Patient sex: M
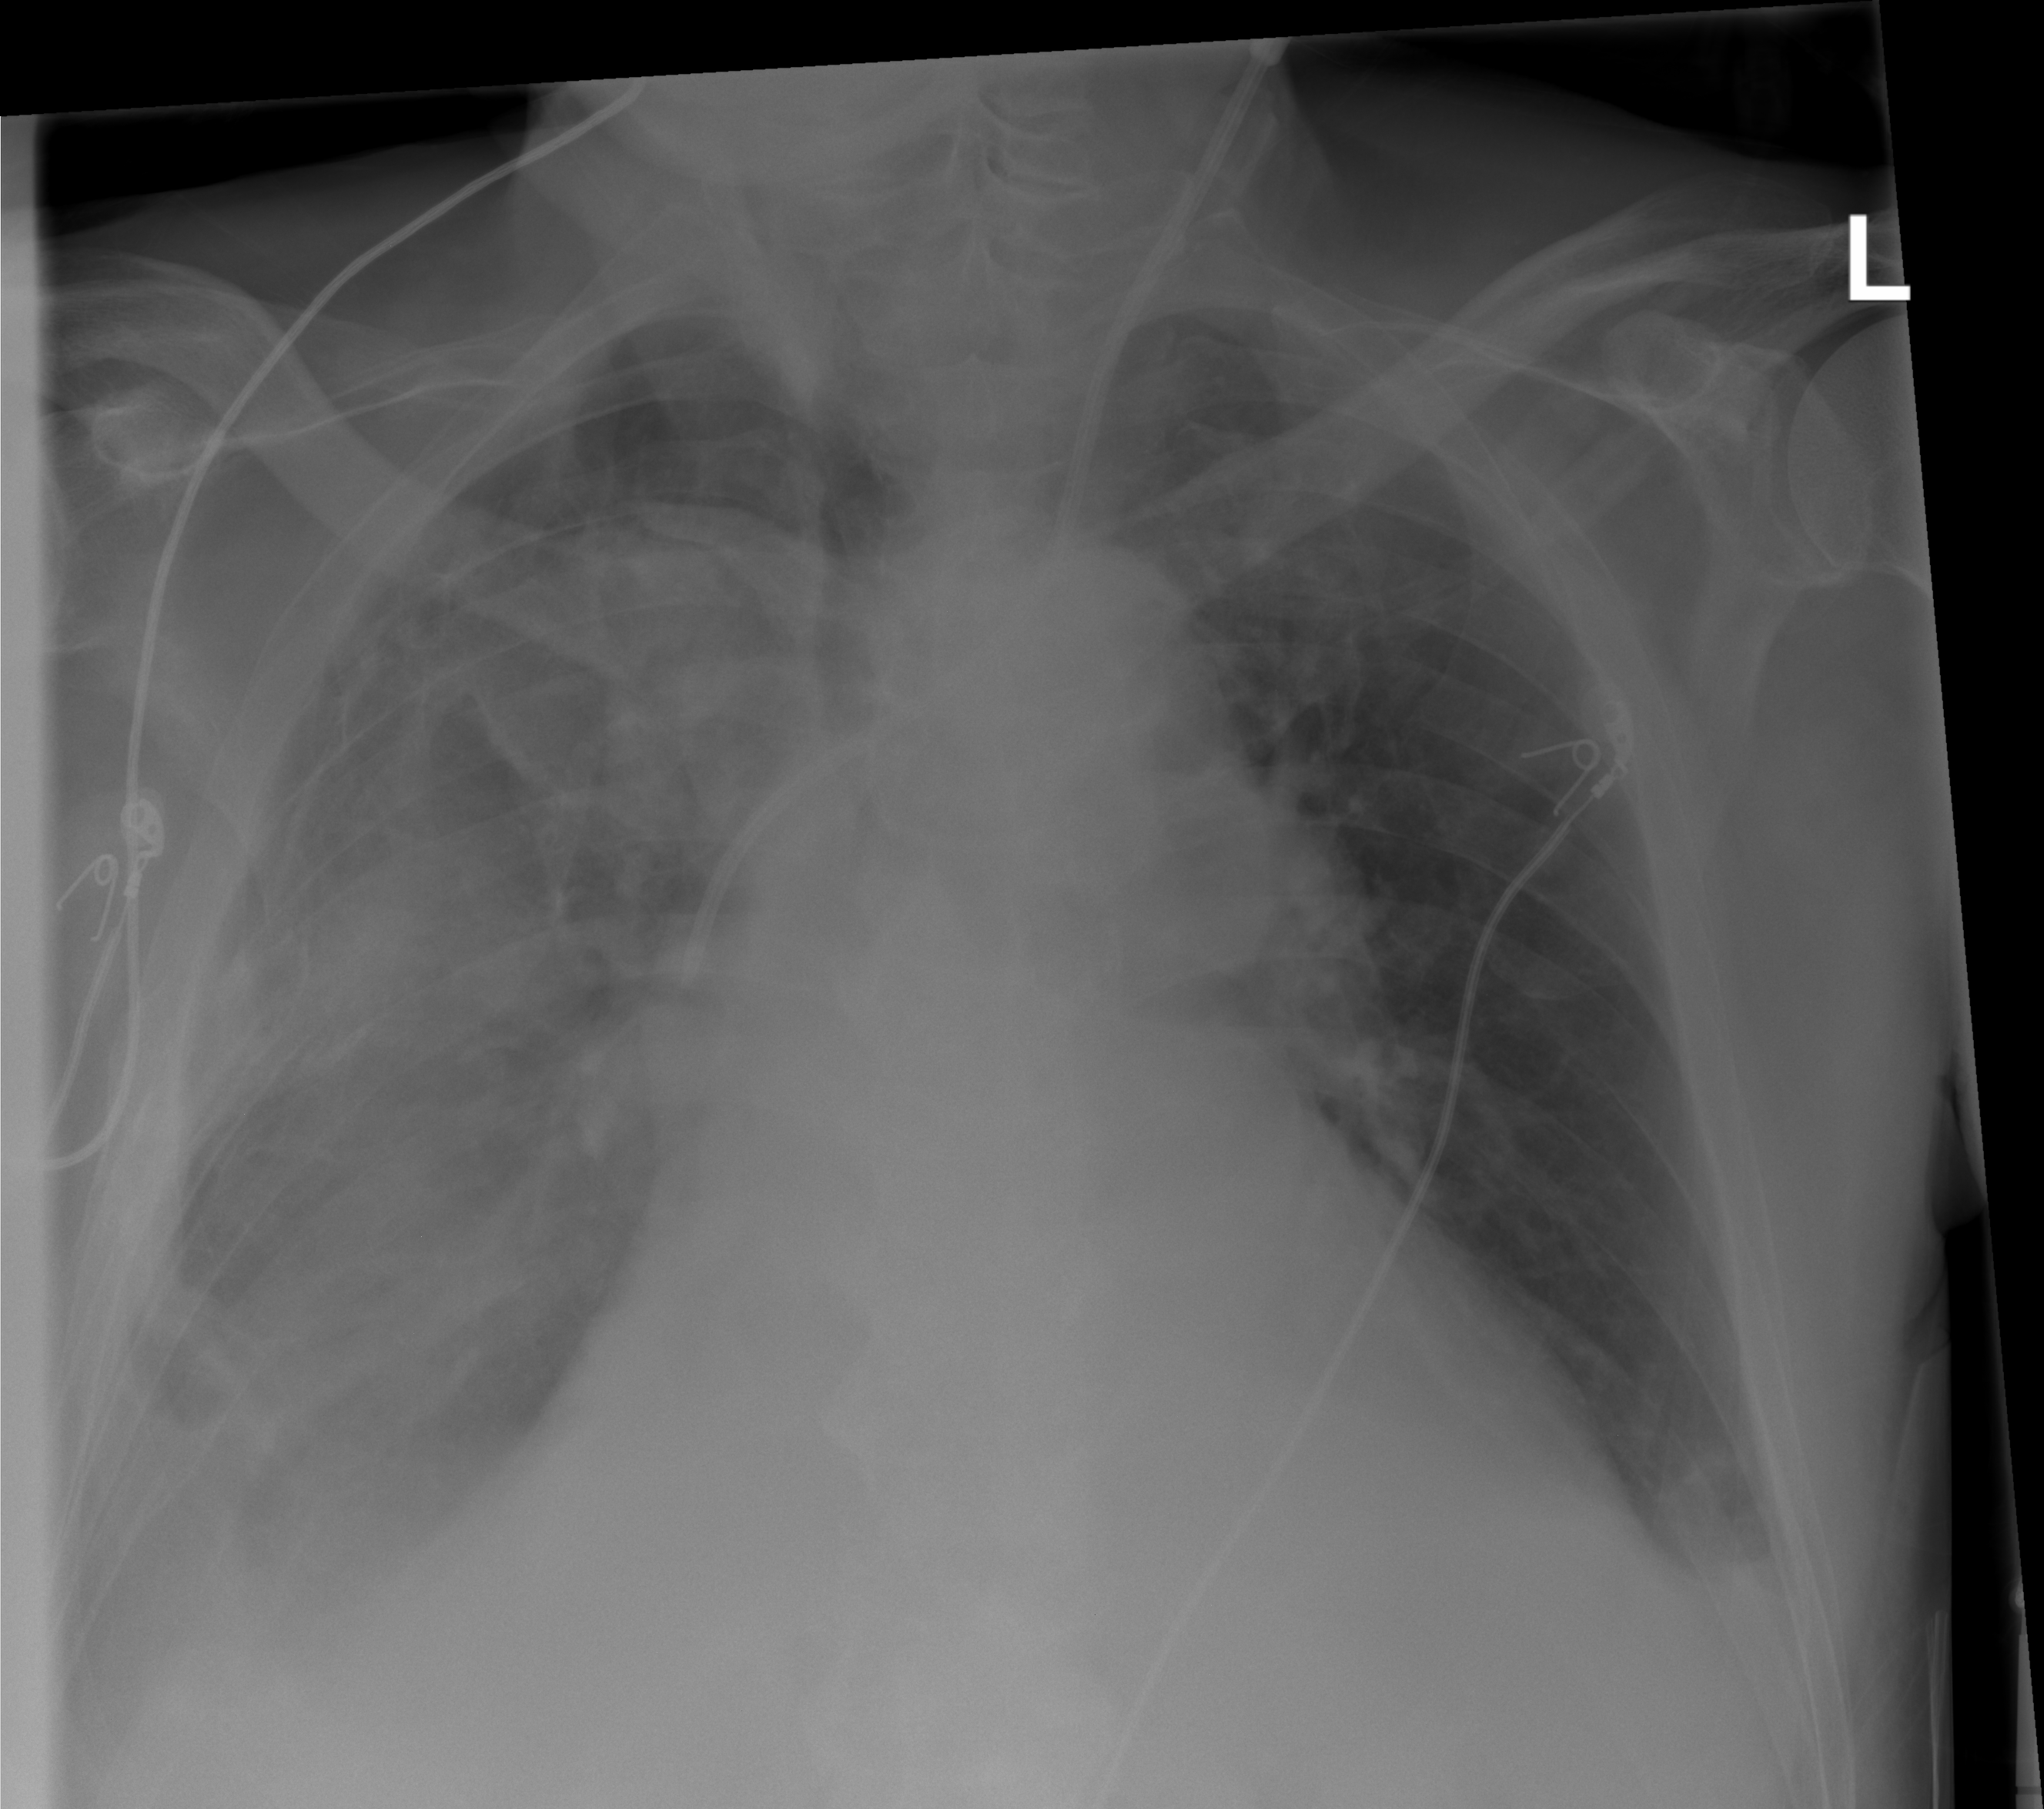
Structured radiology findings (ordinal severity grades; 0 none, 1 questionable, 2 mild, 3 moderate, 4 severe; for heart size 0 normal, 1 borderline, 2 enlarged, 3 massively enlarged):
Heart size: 2
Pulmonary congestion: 0
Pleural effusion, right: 3
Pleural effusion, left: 2
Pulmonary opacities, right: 2
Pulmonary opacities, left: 0
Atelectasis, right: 2
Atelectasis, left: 2